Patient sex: M
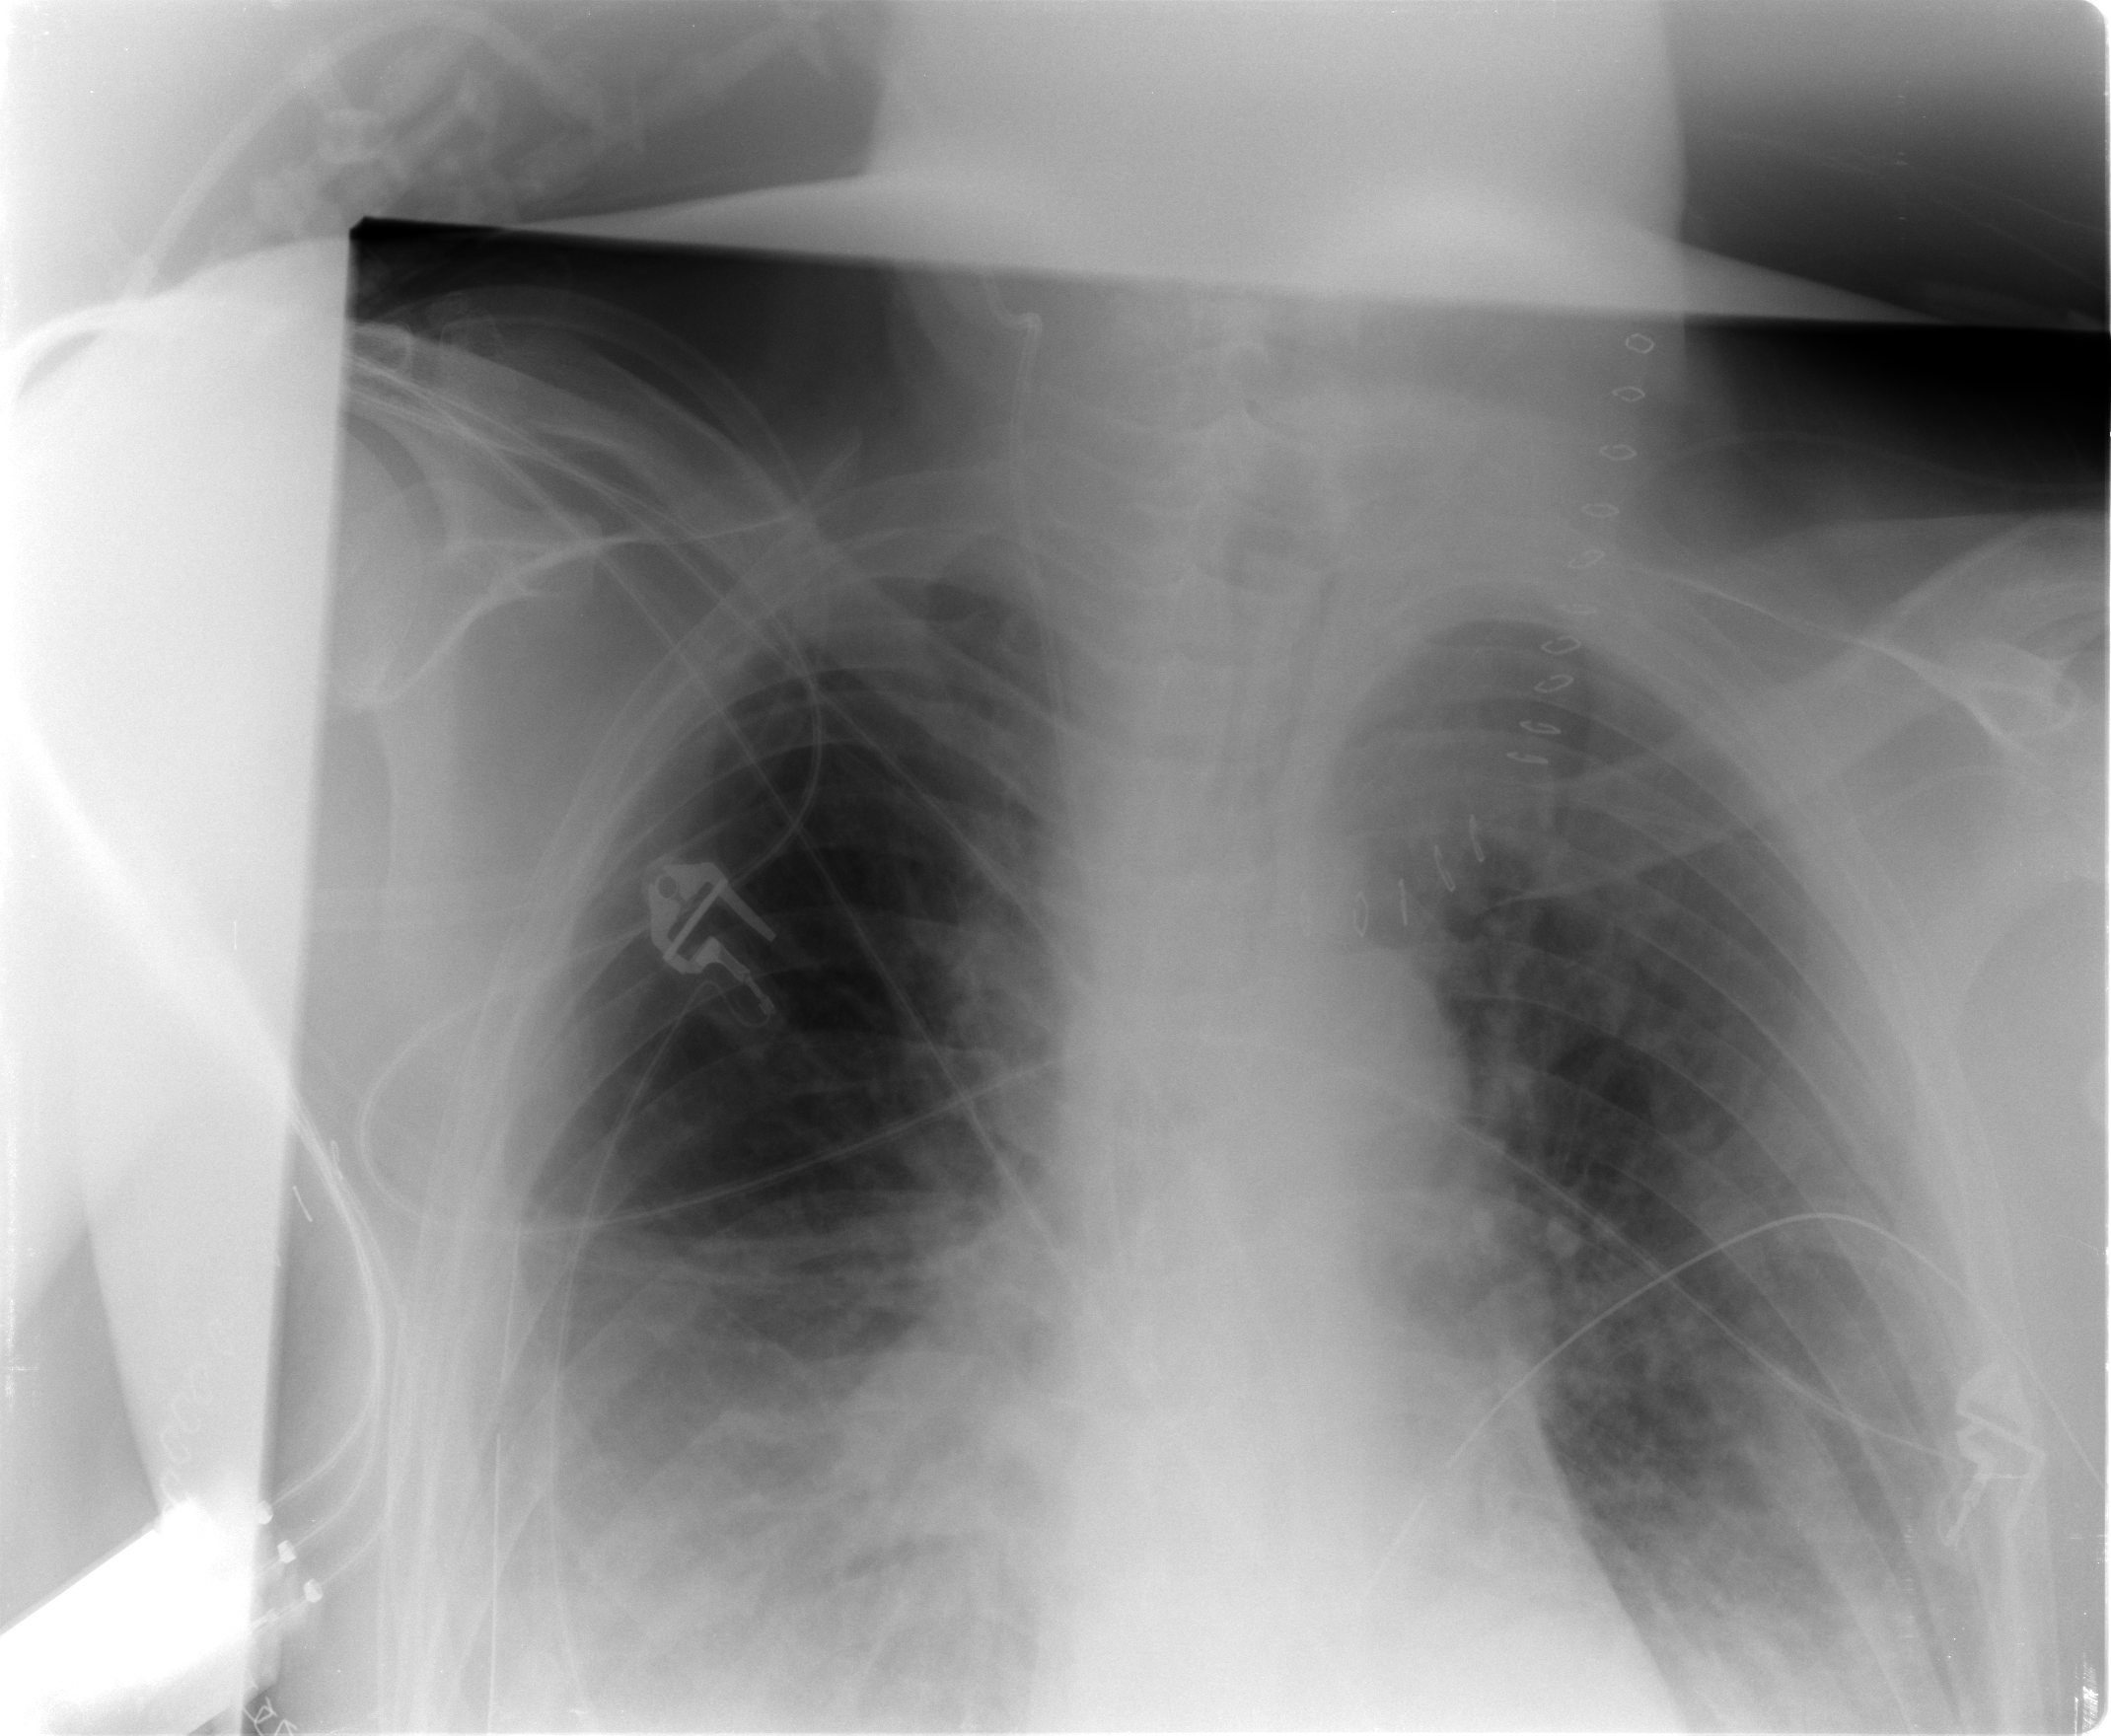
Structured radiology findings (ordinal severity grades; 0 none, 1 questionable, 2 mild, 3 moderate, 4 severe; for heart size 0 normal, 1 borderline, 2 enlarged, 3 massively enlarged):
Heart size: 0
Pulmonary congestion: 2
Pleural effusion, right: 3
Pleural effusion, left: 2
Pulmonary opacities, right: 2
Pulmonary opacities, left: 2
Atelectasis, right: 3
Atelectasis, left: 3